A 2-D grayscale encoding of one vibration snapshot from a rotor kit is shown. Diagnose the rotating machine from this image, choosing from: normal, misalignment, unbalance, looseness.
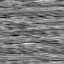
Answer: looseness